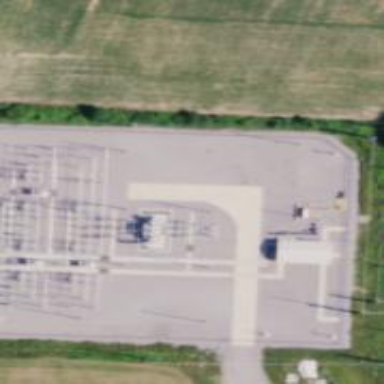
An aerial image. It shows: Power substation.